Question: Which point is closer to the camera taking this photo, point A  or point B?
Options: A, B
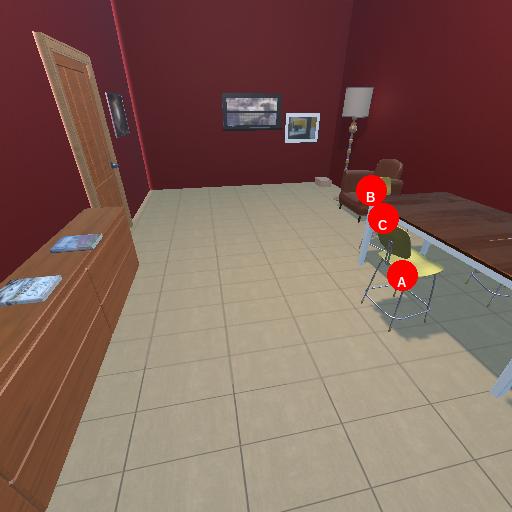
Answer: A